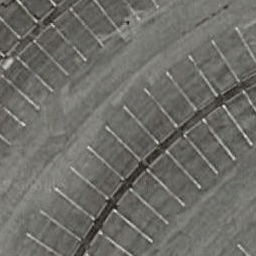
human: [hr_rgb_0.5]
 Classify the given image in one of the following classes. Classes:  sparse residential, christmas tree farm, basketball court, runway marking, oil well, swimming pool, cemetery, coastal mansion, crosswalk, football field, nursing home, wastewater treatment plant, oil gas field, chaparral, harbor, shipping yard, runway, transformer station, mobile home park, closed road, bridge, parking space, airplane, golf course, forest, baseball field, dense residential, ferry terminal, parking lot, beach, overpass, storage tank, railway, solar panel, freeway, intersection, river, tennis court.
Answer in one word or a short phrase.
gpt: parking space